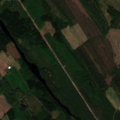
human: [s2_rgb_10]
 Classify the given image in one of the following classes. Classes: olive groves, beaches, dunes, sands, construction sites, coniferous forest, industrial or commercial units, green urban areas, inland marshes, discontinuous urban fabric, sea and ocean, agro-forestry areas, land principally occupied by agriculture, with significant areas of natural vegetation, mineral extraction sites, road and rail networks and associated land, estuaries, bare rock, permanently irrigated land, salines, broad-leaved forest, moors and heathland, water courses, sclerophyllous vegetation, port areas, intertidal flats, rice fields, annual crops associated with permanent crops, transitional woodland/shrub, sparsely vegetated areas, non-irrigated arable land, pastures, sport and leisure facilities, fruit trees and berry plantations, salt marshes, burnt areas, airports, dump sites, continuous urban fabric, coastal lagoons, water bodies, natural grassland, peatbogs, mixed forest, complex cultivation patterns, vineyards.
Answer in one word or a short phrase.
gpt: land principally occupied by agriculture, with significant areas of natural vegetation, broad-leaved forest, coniferous forest, mixed forest, transitional woodland/shrub